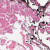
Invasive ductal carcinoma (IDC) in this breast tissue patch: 0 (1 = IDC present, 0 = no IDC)